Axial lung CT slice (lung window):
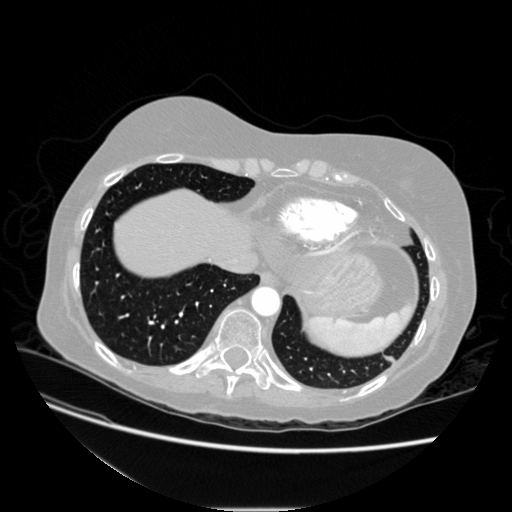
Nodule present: no